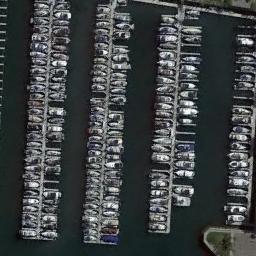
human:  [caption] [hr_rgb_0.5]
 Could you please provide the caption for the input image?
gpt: The harbor has lots of neatly docked boats and the color of the waters is dark green .

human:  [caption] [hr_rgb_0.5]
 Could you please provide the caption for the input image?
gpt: Many yachts are neatly arranged on the sea side of the harbor .

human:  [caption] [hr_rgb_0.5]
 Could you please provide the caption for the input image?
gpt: Ships of all sizes stopped at the harbor .

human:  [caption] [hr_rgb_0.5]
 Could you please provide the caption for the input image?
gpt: Many ships are in the harbor .

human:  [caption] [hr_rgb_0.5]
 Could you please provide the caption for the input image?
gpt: There are many ships docked neatly at the harbor .